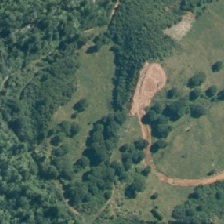
Land cover: manuka_kanuka